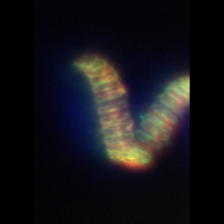
Taxon: Chaetoceros
Group: Diatoms